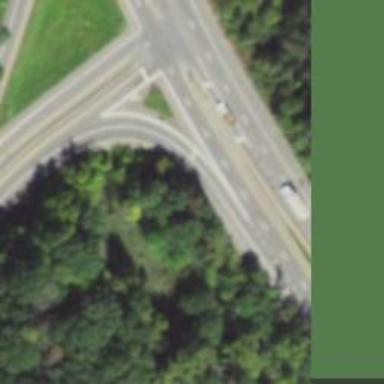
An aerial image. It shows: Asphalt trunk link road.